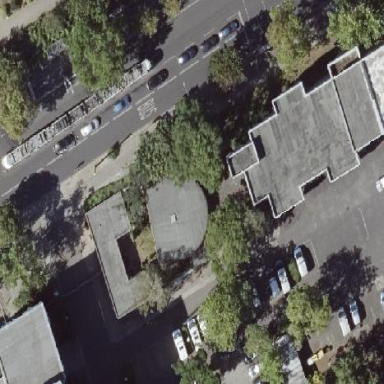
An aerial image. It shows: Public building.